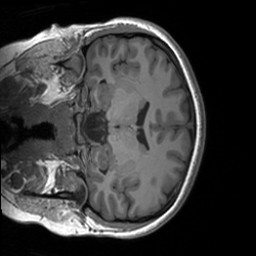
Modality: T1w
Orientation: coronal
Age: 19
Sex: female
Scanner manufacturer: siemens
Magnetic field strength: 3 T
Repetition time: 1.9 s
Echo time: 0.00226 s